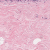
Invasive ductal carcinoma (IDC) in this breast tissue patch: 0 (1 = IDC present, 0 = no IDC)